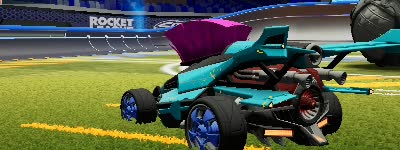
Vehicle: aftershock